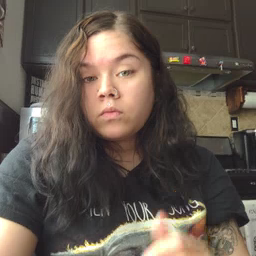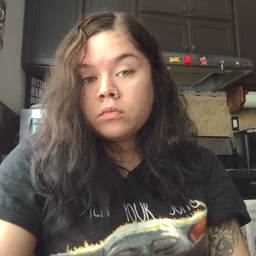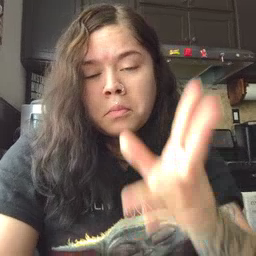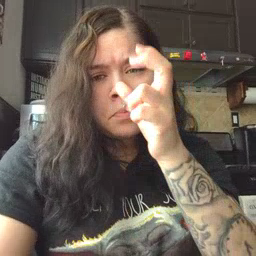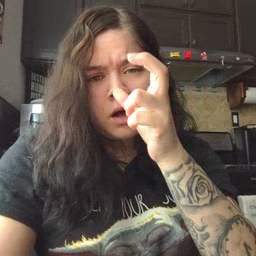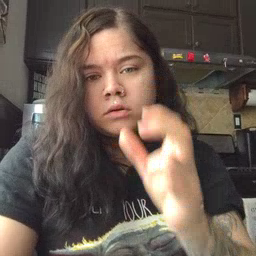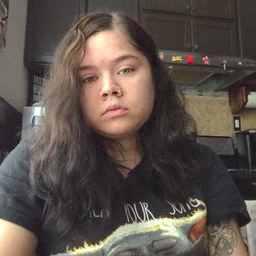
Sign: bug